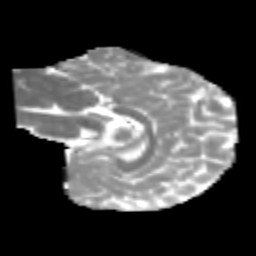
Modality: MD
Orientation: sagittal
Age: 6
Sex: male
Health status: healthy